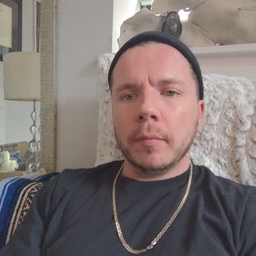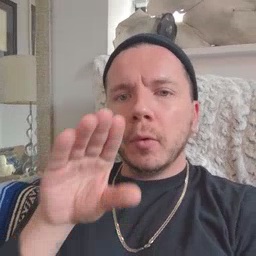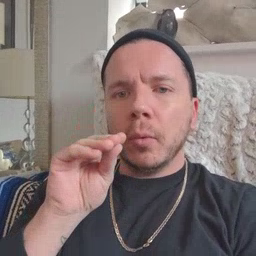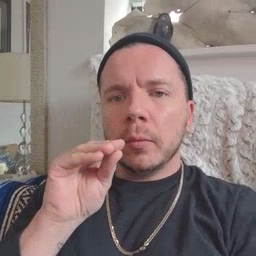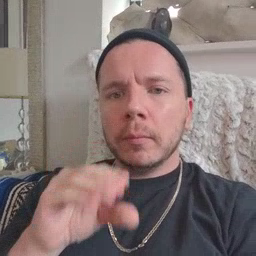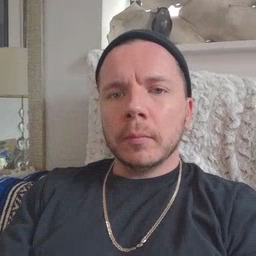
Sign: goose